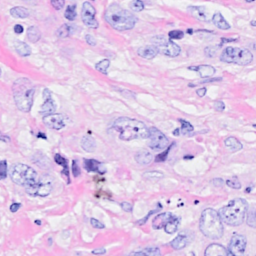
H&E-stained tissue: Breast